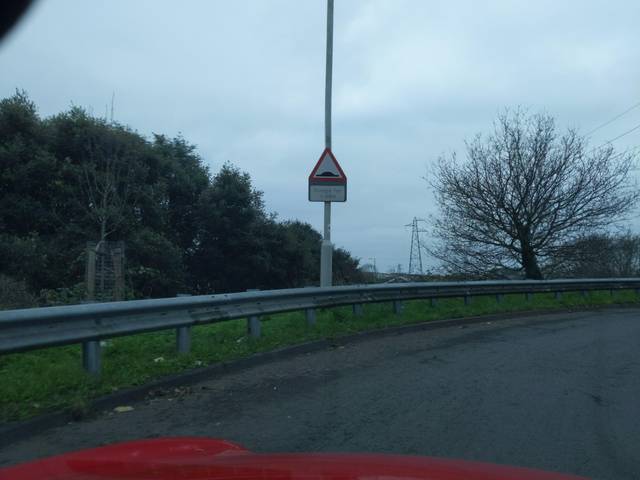
Region: United Kingdom
Coordinates: 50.376, -4.109